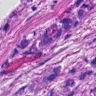
Metastatic tissue present: yes